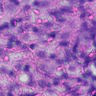
Metastatic tissue present: no